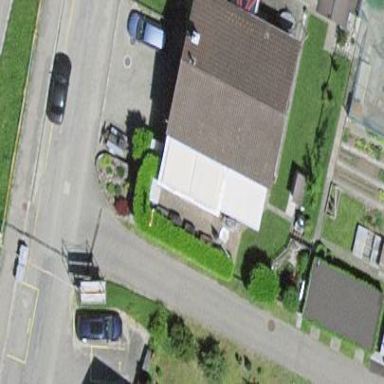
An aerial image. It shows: Residential building.